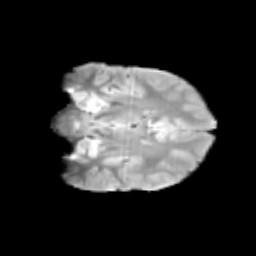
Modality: T2w
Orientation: coronal
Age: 11
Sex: female
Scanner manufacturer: siemens
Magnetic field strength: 3 T
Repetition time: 3.8 s
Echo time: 0.07 s